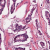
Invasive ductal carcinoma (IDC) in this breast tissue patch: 1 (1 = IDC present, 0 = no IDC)